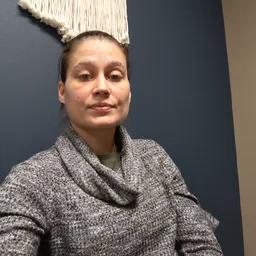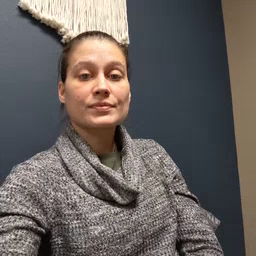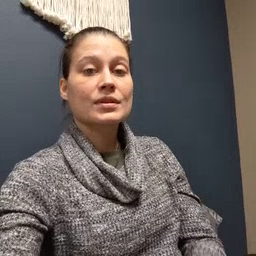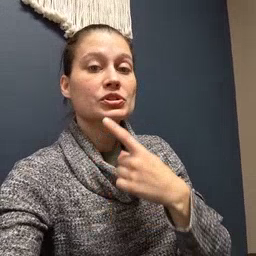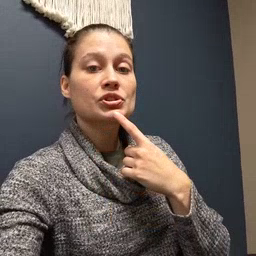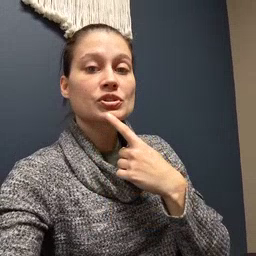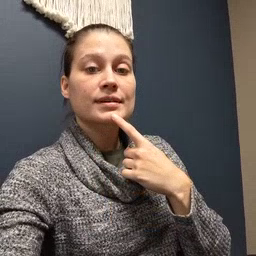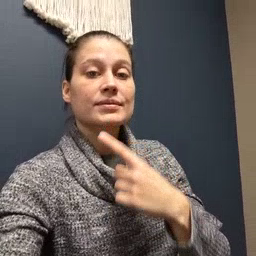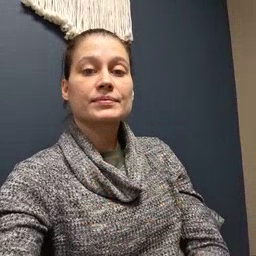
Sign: chin